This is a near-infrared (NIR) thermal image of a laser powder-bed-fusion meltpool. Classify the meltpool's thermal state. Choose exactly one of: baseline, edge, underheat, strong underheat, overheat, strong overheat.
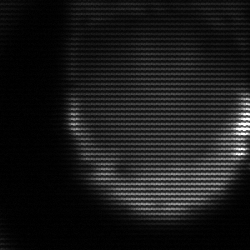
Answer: edge